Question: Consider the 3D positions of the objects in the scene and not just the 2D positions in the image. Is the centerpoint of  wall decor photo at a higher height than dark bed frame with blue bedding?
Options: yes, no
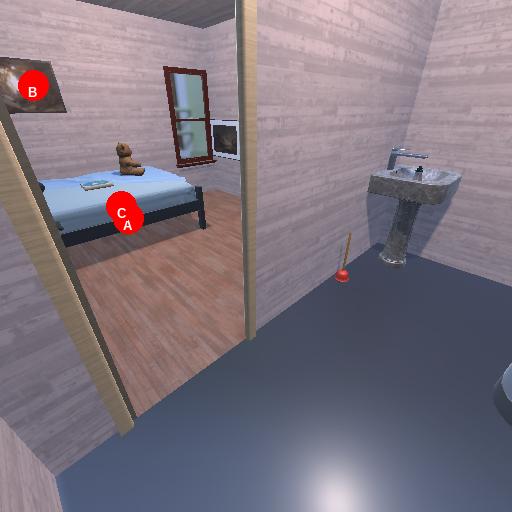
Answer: yes